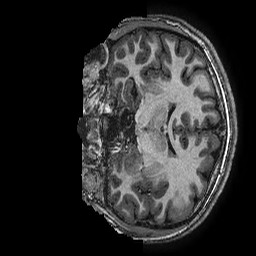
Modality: T1w
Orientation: coronal
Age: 13
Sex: female
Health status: ill
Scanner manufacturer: ge
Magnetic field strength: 3 T
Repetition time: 0.00766 s
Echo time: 0.003476 s